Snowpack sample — Loveland Pass, Silver Plume, Colorado, USA (2/11/26, 12:00 PM MST)
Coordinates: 39.663, -105.886
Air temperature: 35 °F
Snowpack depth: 82 cm
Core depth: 20 cm
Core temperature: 17.6 °F
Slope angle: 13°, slope face: 12°
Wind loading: high
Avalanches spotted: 1
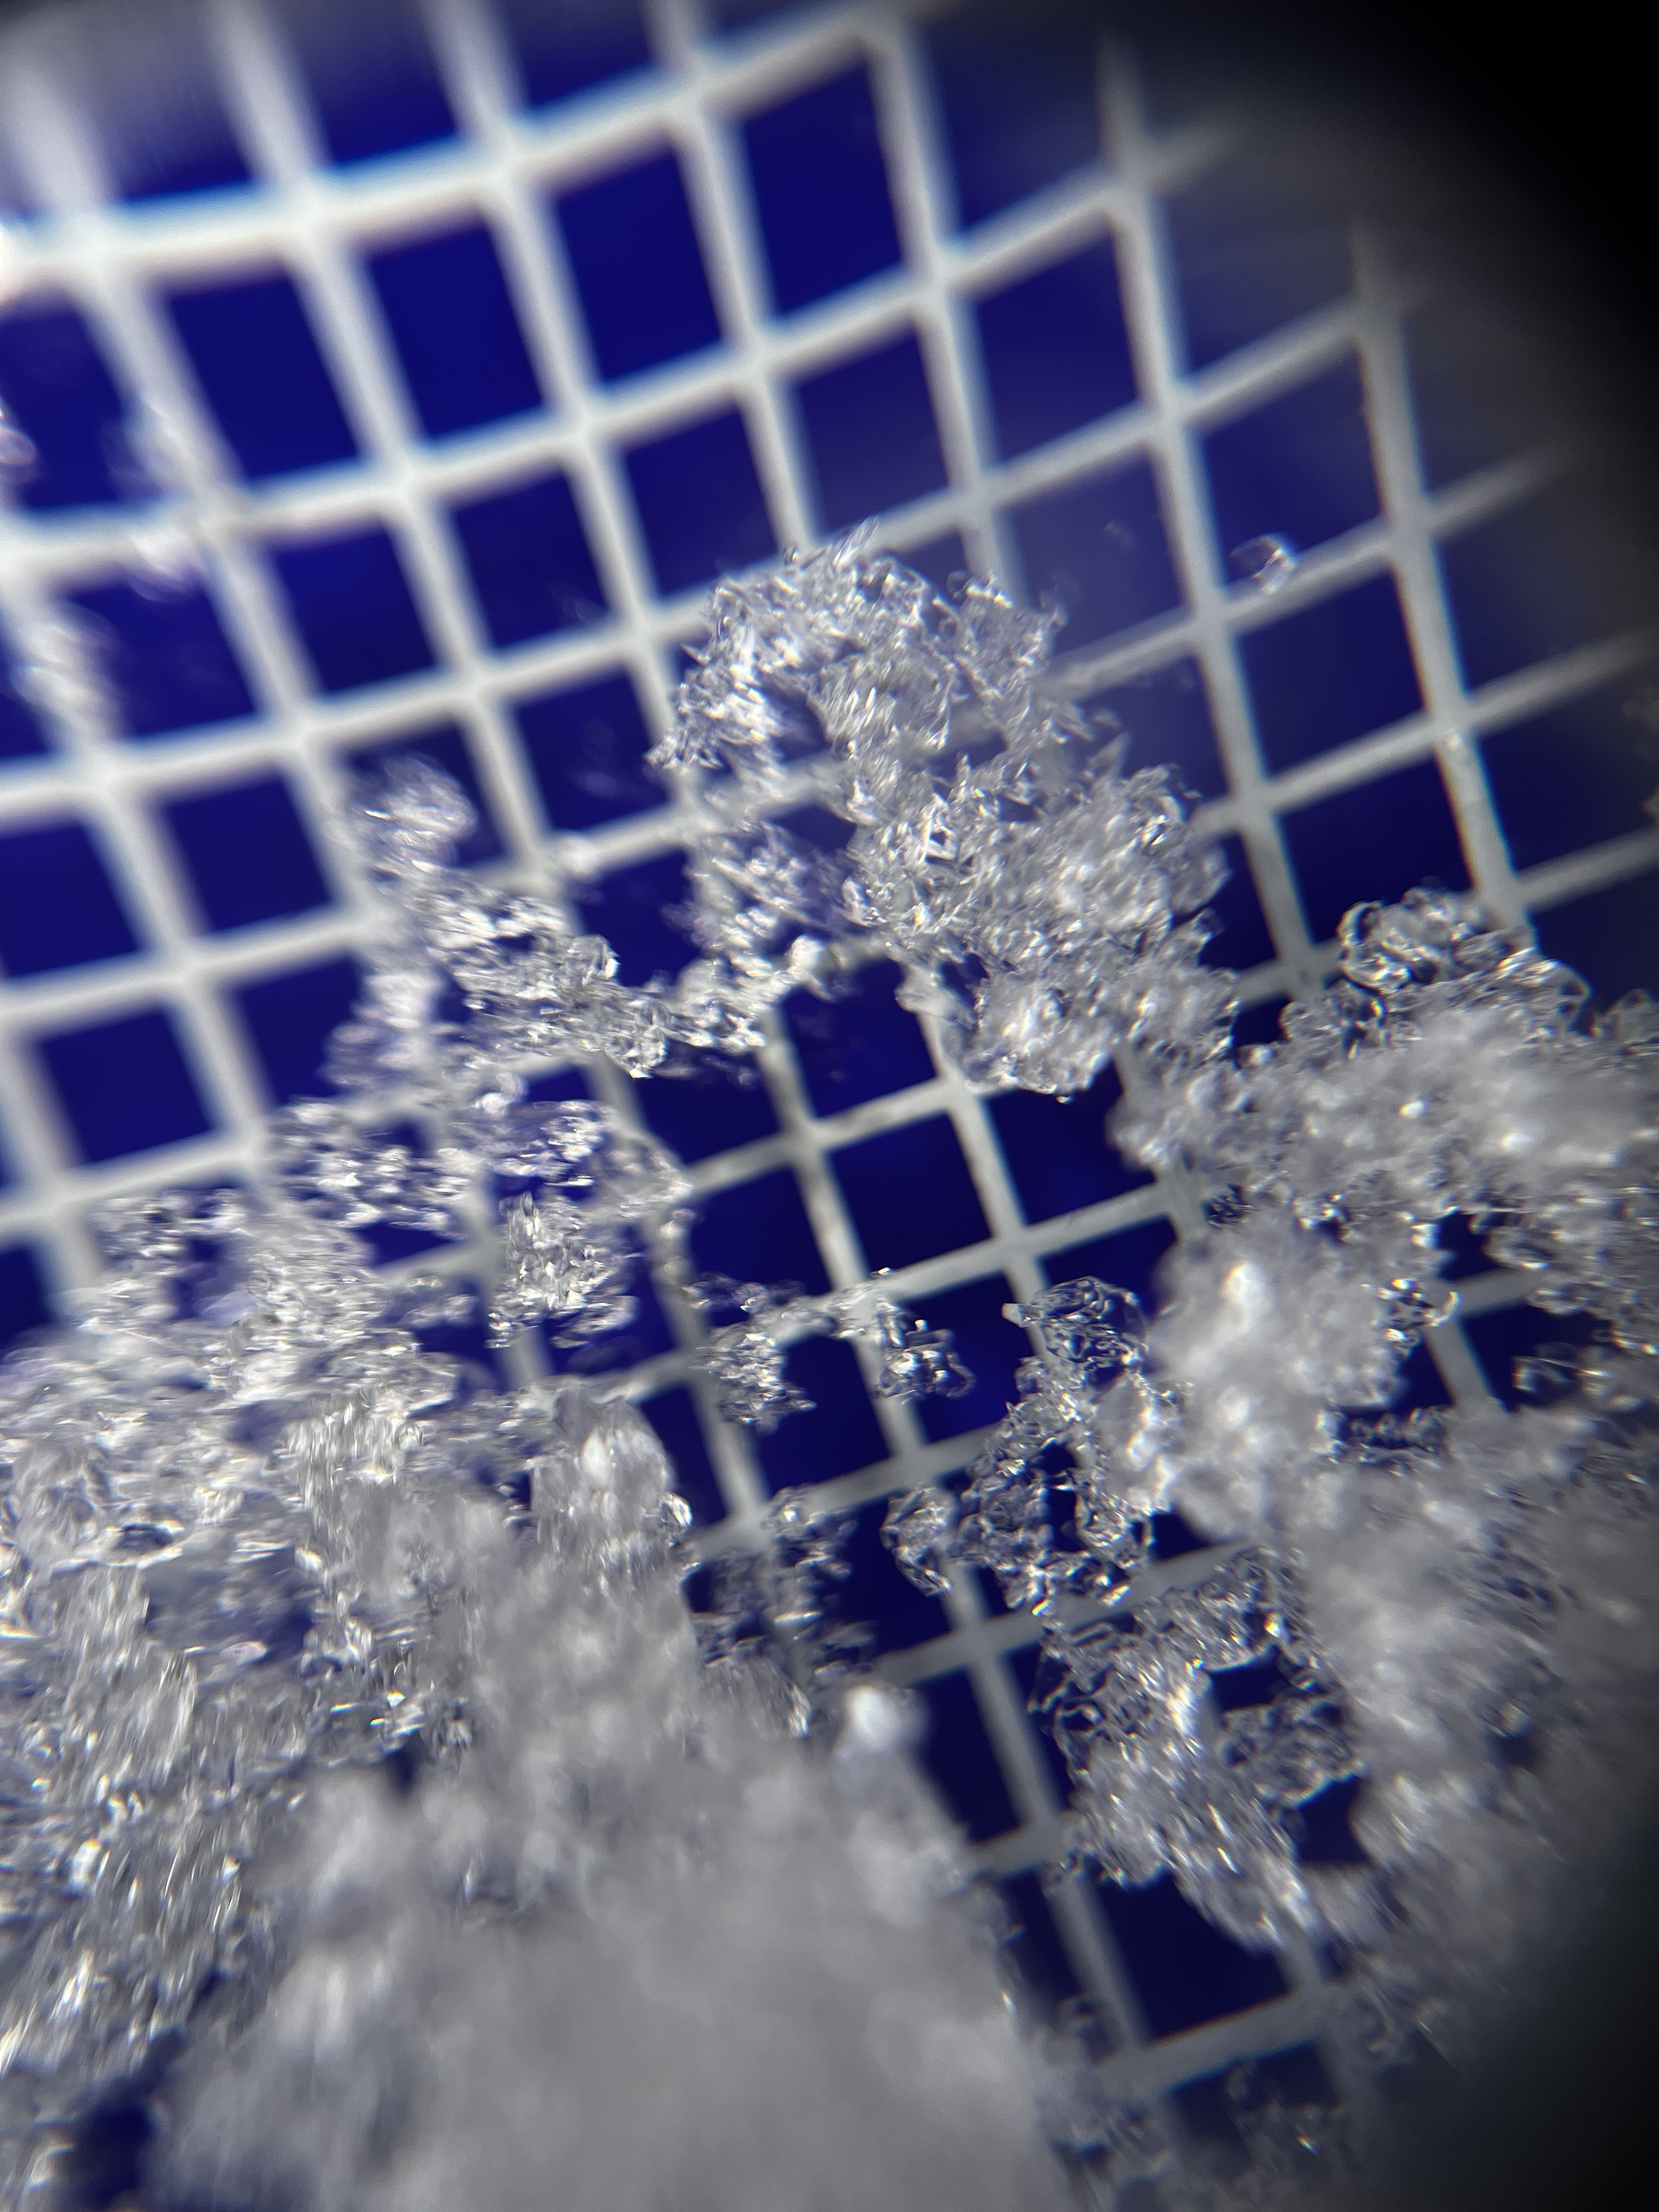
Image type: magnified_profile
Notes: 1 small avalanche spotted on the north side of the bowl, lots of wind loading